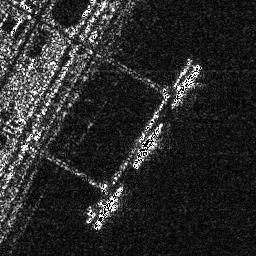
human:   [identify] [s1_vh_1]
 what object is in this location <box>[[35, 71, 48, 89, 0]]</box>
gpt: <ref>1 medium ship at the bottom</ref>

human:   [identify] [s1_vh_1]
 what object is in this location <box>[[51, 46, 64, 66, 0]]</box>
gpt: <ref>1 medium ship at the center</ref>

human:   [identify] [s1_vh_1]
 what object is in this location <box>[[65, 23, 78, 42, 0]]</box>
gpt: <ref>1 medium ship at the right</ref>